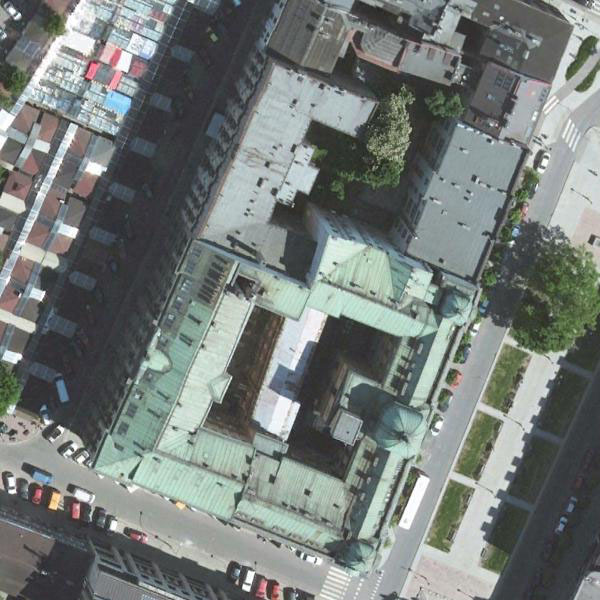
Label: Church